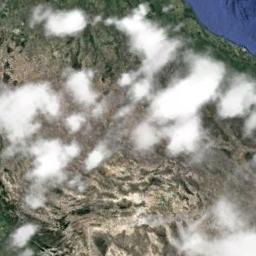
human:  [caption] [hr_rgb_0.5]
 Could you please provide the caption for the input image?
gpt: There was a little white cloud floating above the hill .

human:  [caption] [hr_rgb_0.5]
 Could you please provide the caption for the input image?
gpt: The cumulus clouds are located above the wasteland while some ups and downs are on the wasteland .

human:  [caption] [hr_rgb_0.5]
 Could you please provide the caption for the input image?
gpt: White clouds on the land and blue sea where green and yellow intersect .

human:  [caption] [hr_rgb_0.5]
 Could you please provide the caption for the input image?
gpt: The white cloud is above green land and blue sea .

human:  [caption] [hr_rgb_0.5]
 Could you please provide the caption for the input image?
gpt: There are many pieces of white clouds over a plain .